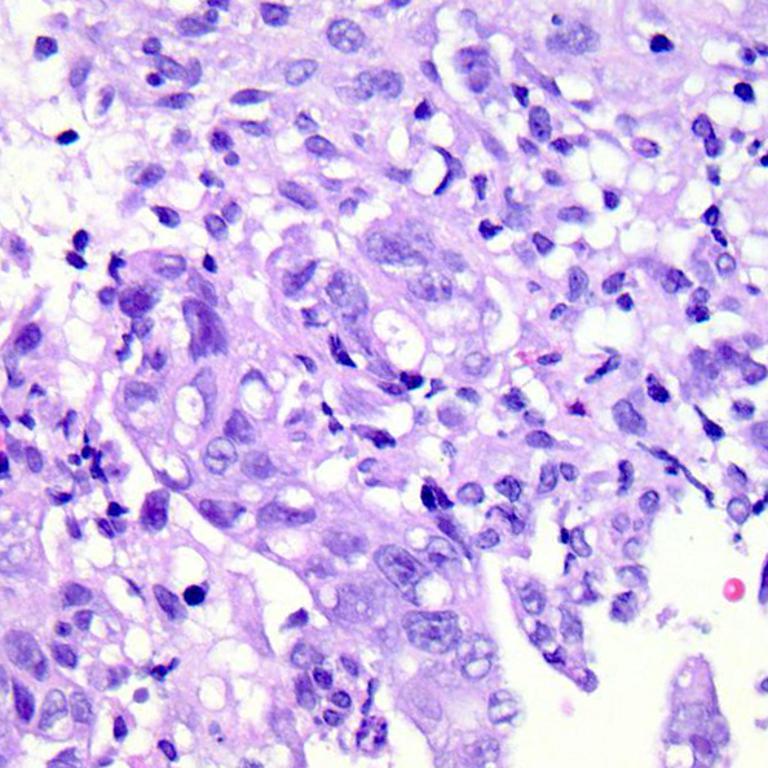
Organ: colon
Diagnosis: adenocarcinomas